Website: home-depot
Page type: account-selection
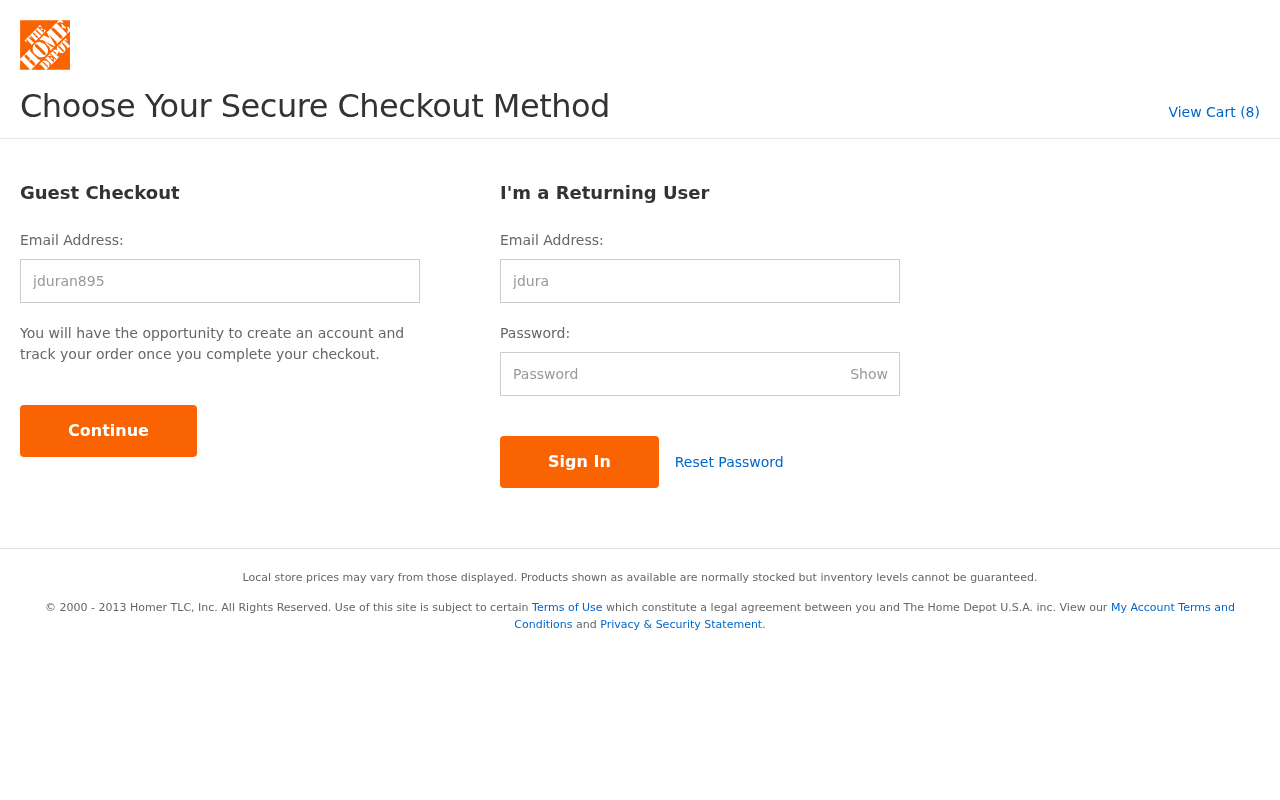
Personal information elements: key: PII_LOGIN_USERNAME
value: jduran895
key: PII_LOGIN_USERNAME2
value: jduran895
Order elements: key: ORDER_NUM_ITEMS
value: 8